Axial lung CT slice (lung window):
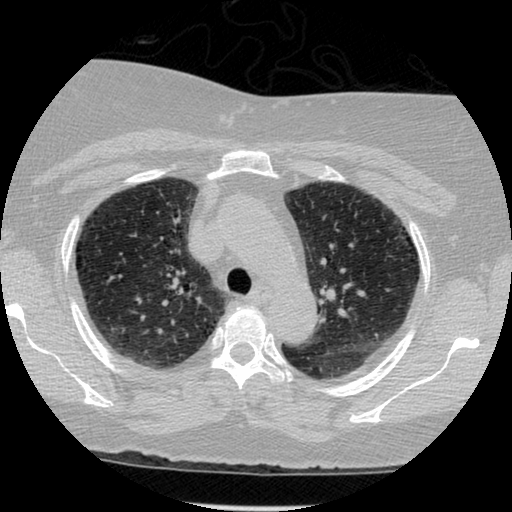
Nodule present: no